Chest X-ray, PA view. Patient: 42 years old, sex M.
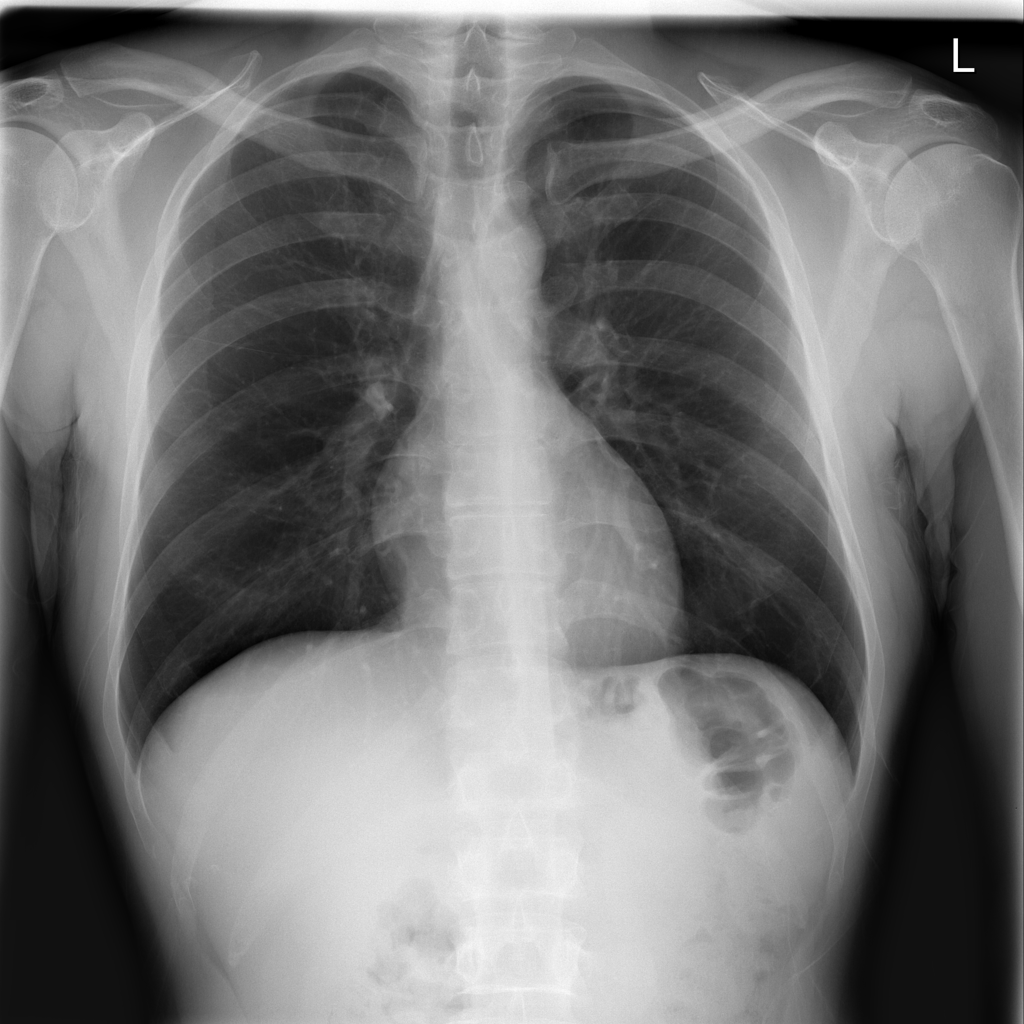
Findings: No Finding